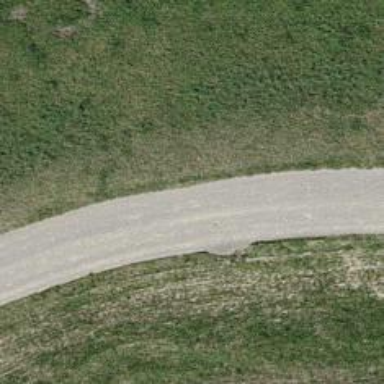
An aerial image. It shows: Unclassified road.